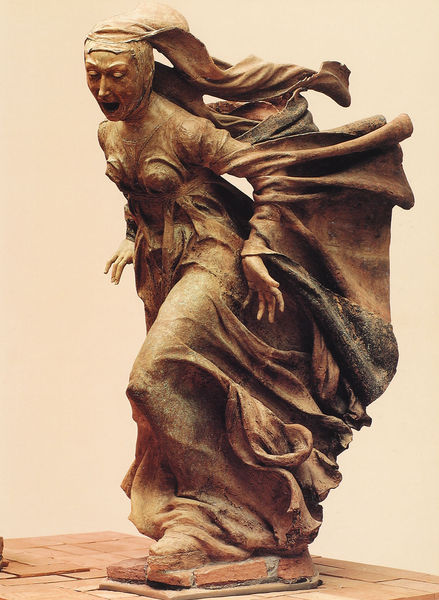
Titel: Beweinung Christi
Künstler: Niccolò dell’ Arca
Institution: Bologna, Pinakothek
Schlagwörter: kopf, umhang, busen, frau, holz, kleid, mund, nase, schleier, tuch, rock, alt, falten, gesicht, kleidung, sockel, ärmel, hände, wind, mantel, stehend, skulptur, statue, modell, angst, flattern, kopftuch, faltenwurf, plastik, flucht, dynamik, nonne, antik, leid, schmerz, gesichtsausdruck, schreiten, schreitend, schrei, standbild, mamor, schreiend, bekleidet, heillige